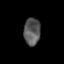
Tissue: skin
Cell type: Epithelial cells
Senescence score: 0.2392
Nuclear area (px): 441
Mean DAPI intensity: 88.082